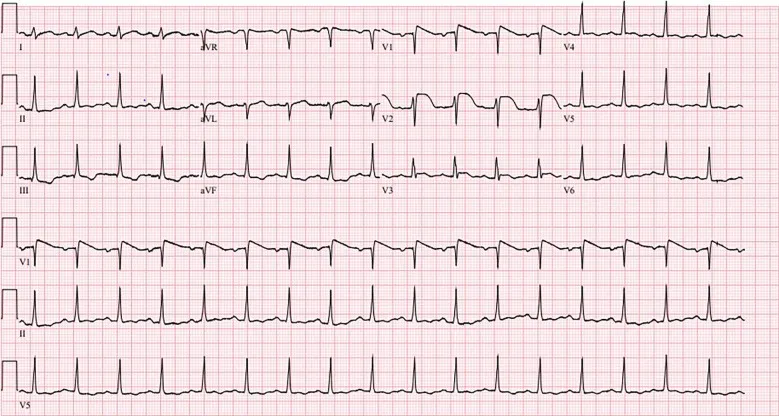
Normal sinus rhythm with ST segment elevations in leads V1 and V2.
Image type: electrography (ekg)